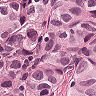
Metastatic tissue present: yes